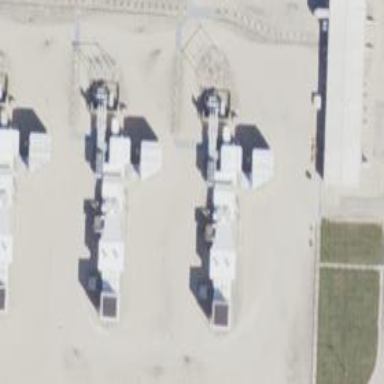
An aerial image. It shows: Gas turbine generator powered by gas.